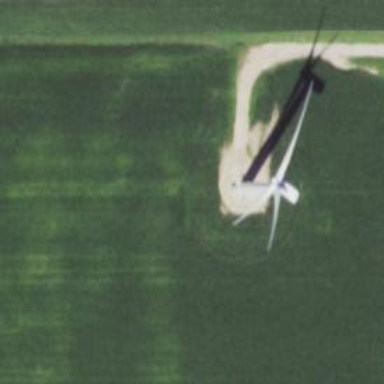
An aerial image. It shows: Wind turbine generator that utilizes wind as its source for generating electricity. It is of the horizontal axis type.